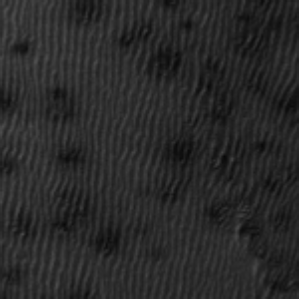
Label: frost